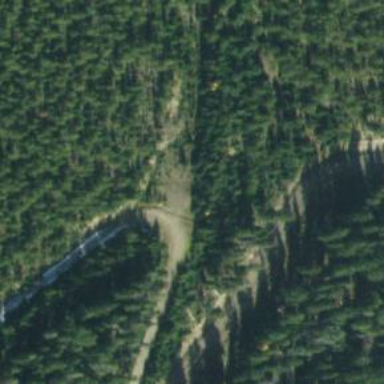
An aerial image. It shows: Track with grade2 tracktype.